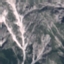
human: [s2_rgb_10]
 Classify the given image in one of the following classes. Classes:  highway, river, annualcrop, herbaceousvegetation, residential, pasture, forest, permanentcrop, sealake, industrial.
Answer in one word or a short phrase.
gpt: HerbaceousVegetation